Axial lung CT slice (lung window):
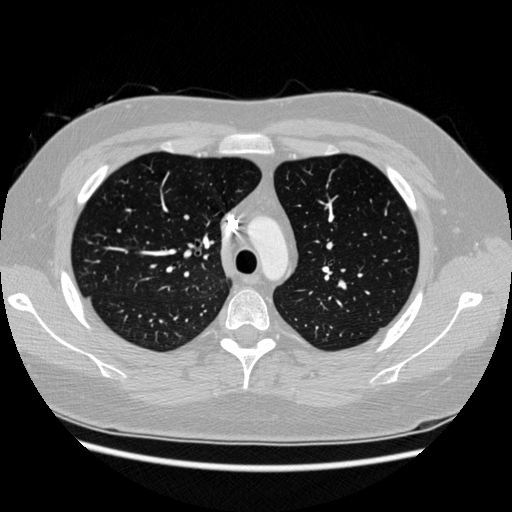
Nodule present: no